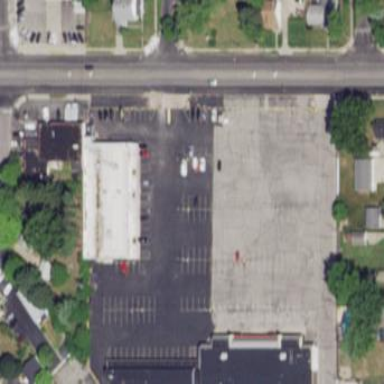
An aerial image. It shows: Parking area with asphalt surface.